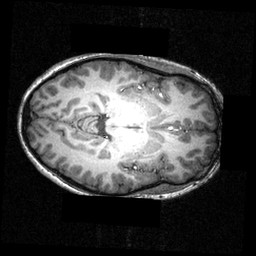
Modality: T1w
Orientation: axial
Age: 22
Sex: female
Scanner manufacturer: siemens
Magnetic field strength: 3.951 T
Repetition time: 1.5 s
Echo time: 0.00335 s